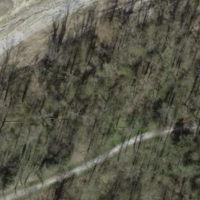
EUNIS habitat code: 41
Species observed at this site:
Equisetum hyemale
Adoxa moschatellina
Silene dioica
Galanthus nivalis
Prunus padus